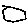
Label: hexagon